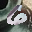
Label: 6